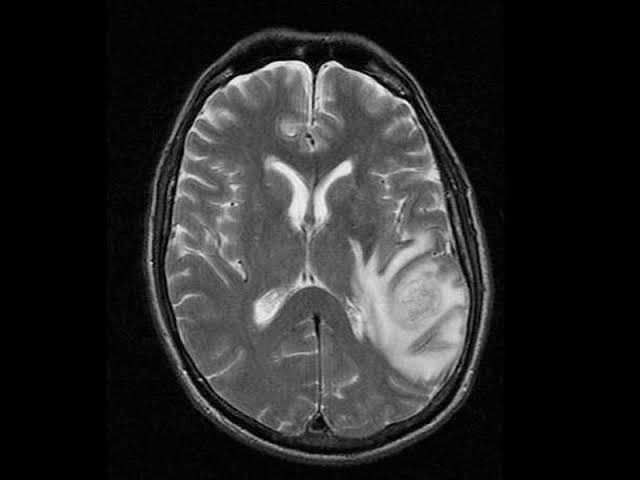
Label: glioma